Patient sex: M
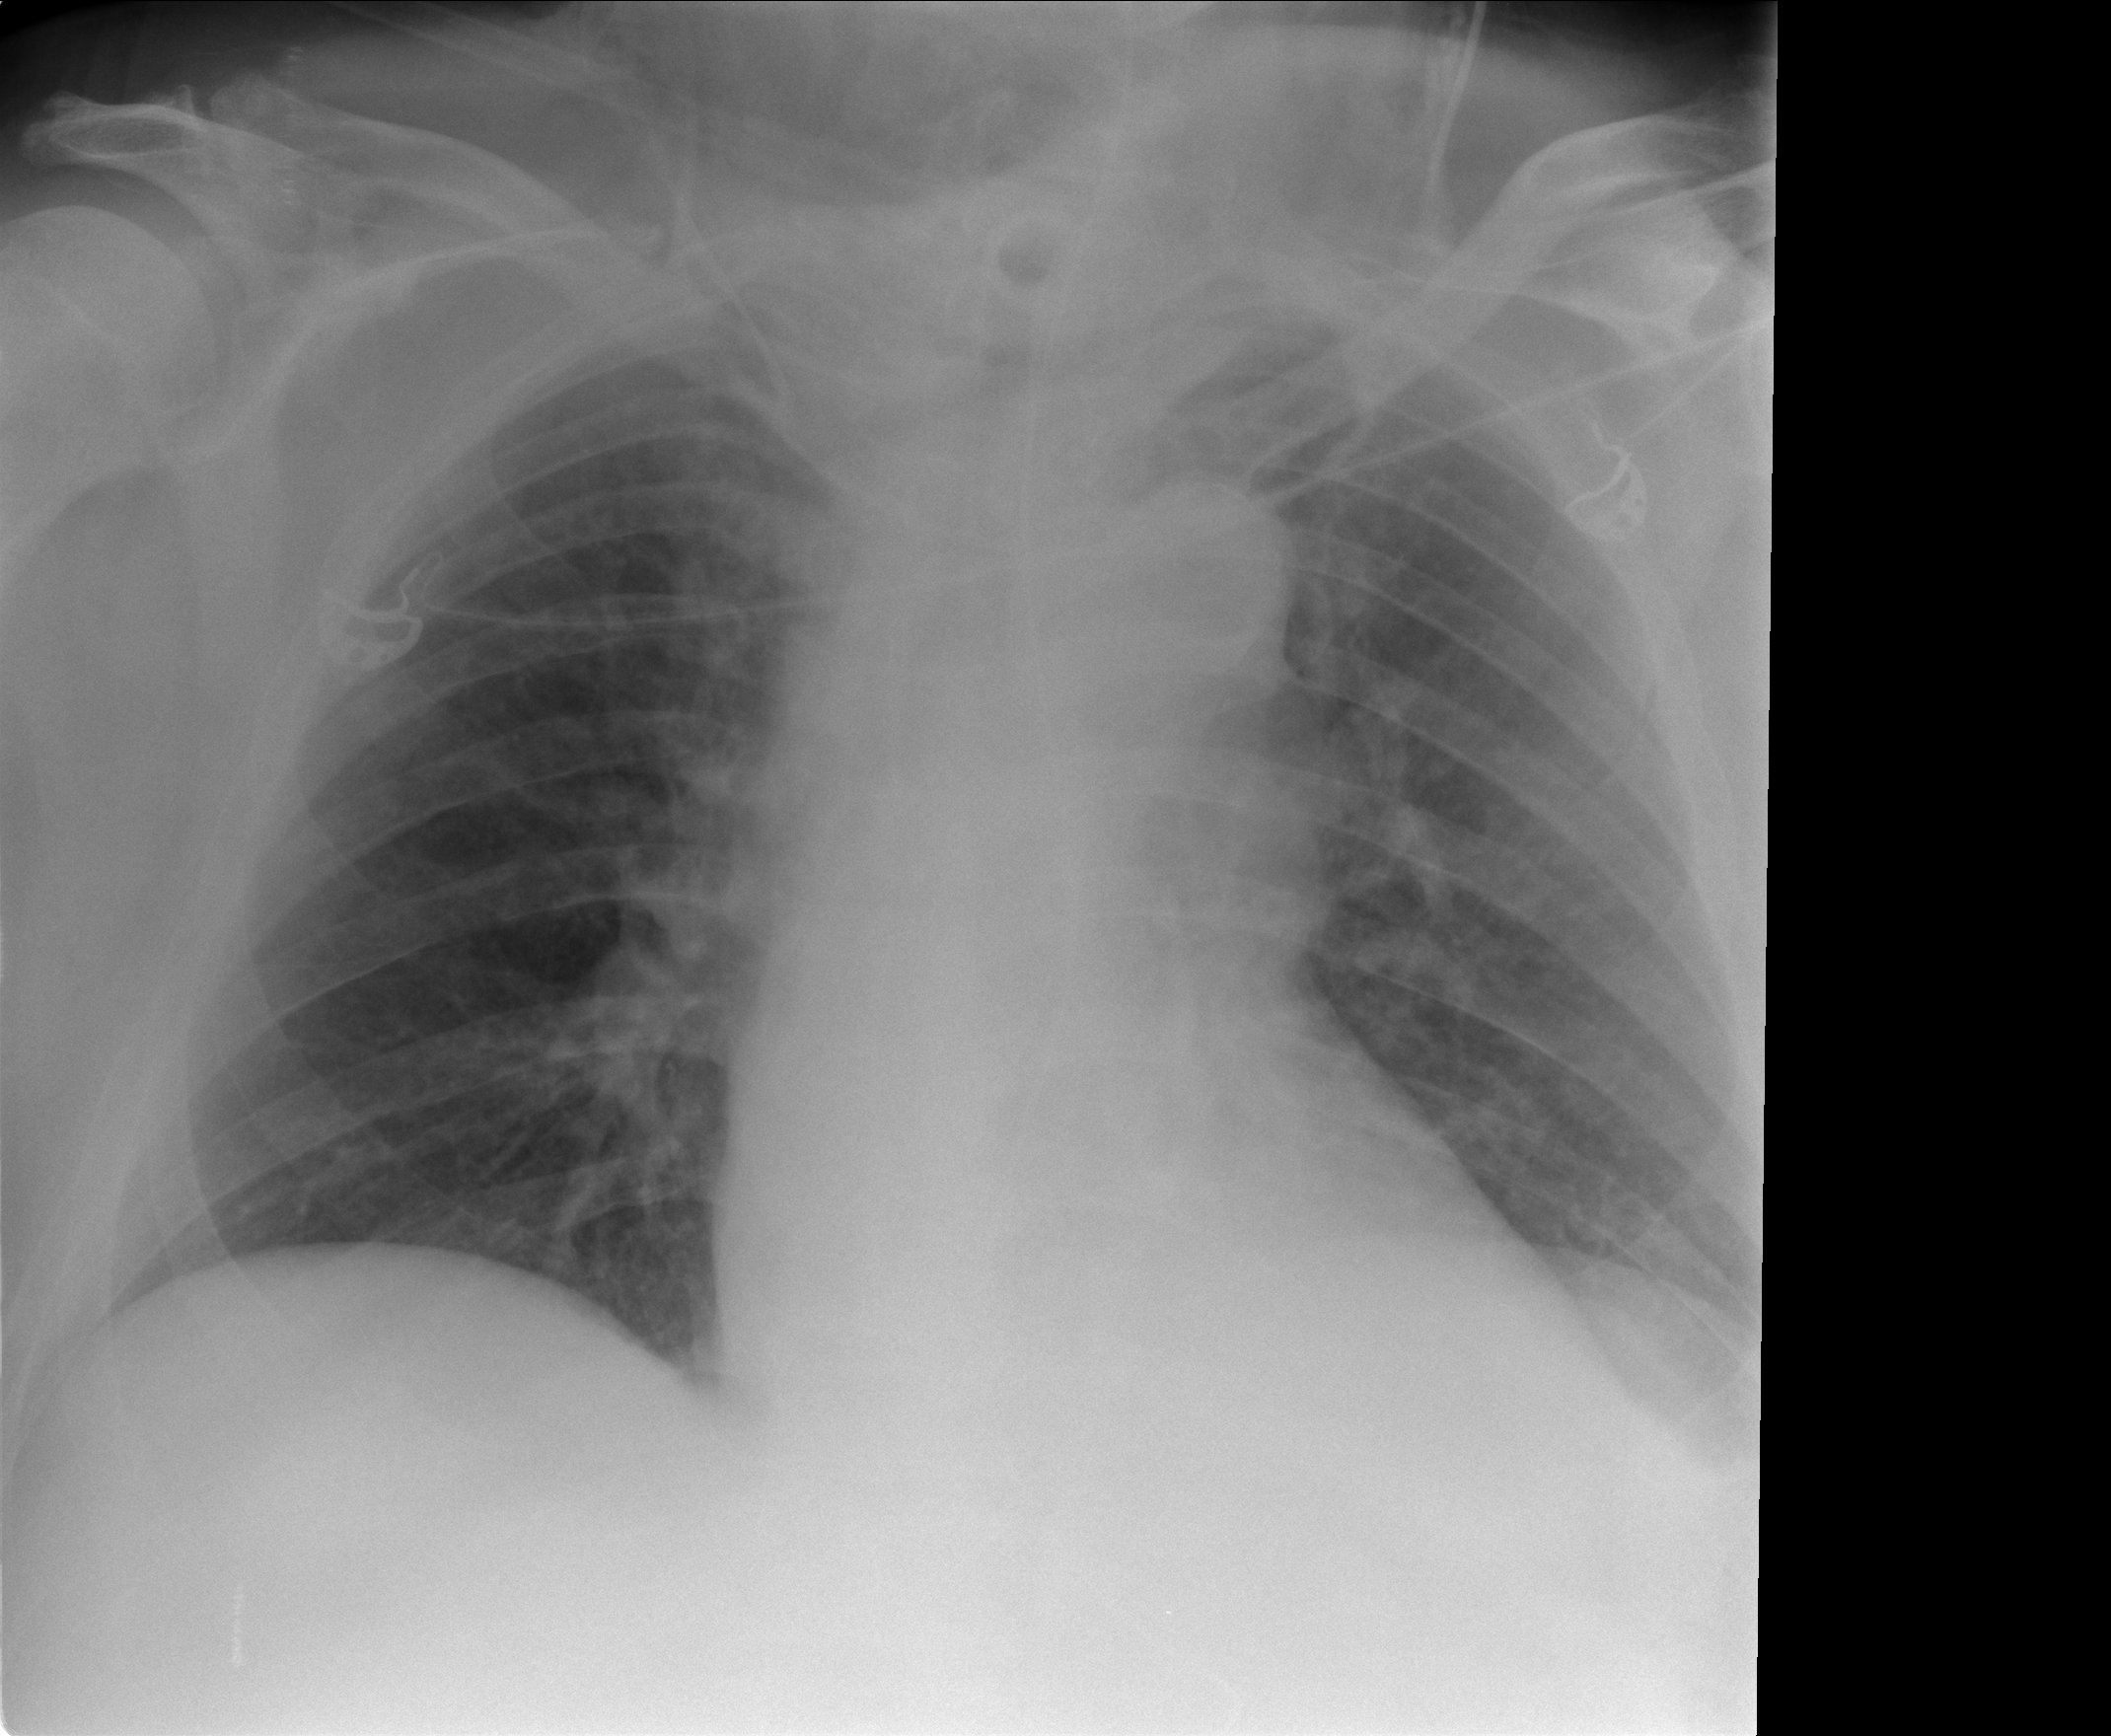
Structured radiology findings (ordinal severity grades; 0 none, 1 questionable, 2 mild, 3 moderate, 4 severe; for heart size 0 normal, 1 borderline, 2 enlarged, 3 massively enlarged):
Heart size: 0
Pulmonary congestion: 1
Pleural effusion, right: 0
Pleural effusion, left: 0
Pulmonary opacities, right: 0
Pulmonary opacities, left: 1
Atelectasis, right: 0
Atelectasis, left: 0